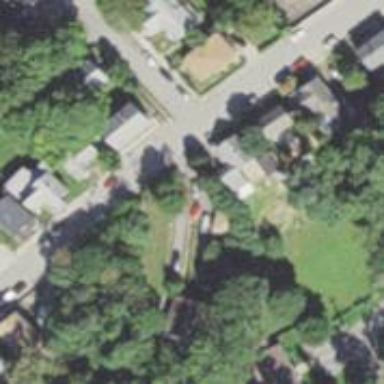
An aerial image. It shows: Residential driveway serving as service road.